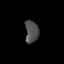
Tissue: prostate
Cell type: T cells
Senescence score: 0.3208
Nuclear area (px): 292
Mean DAPI intensity: 80.281